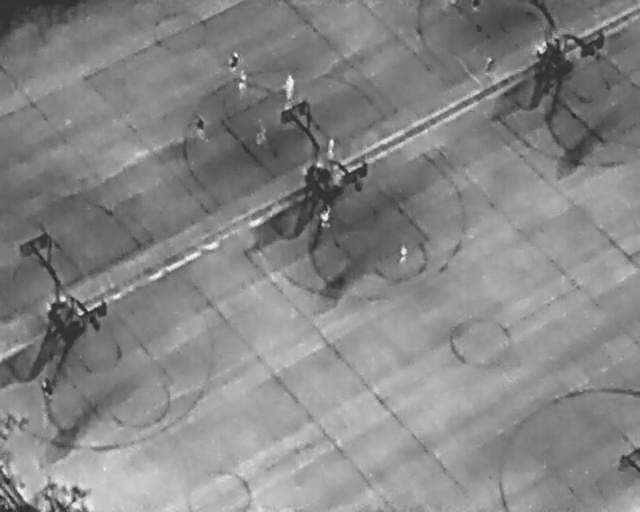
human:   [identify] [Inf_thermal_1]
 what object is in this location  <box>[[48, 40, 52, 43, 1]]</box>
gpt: <ref>1 large person at the center</ref>

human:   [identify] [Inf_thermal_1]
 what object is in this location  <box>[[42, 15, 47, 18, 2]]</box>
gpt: <ref>1 large person at the top</ref>

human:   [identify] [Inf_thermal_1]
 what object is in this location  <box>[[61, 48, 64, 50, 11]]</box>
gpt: <ref>1 medium person at the center</ref>

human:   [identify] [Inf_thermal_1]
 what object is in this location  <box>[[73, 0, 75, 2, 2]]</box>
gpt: <ref>1 small person at the top right</ref>